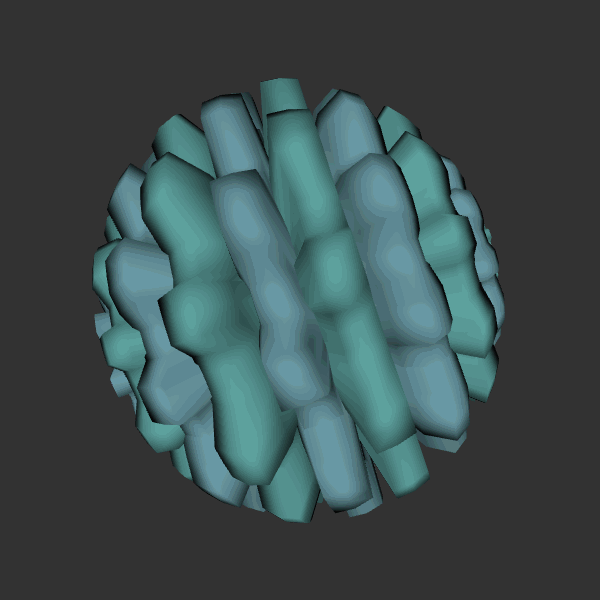
Background: dark